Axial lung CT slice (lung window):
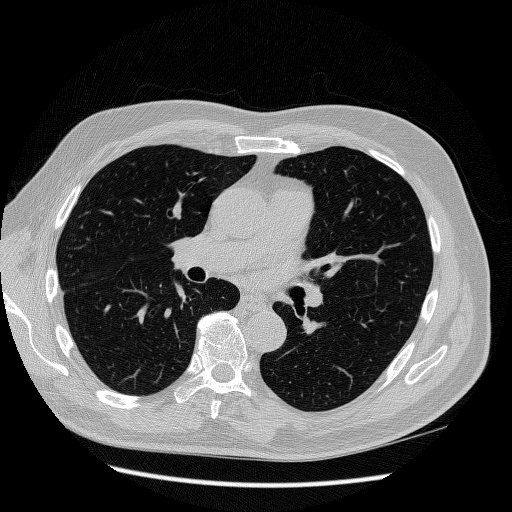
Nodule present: no